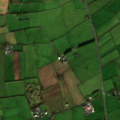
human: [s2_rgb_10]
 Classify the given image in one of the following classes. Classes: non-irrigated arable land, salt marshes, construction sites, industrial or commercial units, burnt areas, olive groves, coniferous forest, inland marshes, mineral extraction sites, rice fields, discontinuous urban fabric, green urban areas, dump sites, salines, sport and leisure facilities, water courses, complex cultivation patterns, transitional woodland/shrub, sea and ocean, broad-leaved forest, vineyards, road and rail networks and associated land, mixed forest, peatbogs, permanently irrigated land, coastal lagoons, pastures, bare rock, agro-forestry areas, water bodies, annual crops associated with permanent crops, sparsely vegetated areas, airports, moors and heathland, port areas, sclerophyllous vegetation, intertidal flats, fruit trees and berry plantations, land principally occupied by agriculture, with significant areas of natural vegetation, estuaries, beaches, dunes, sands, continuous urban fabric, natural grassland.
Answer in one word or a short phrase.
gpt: non-irrigated arable land, pastures